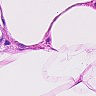
Metastatic tissue present: no